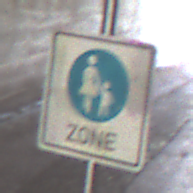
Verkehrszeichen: BeginnFussgaengerzone
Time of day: Midday
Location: Roofed (Tunnel)
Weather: NotSpecified
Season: NotSpecified
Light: Natural